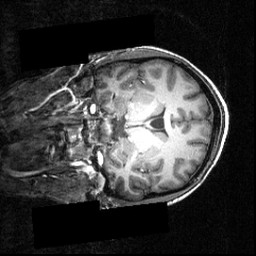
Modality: T1w
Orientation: coronal
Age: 22
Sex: male
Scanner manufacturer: siemens
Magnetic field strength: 3.951 T
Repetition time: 1.5 s
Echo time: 0.00335 s